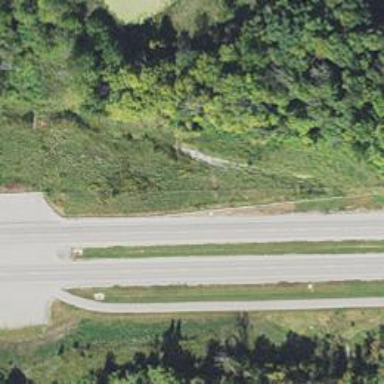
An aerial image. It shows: Secondary road.